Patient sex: F
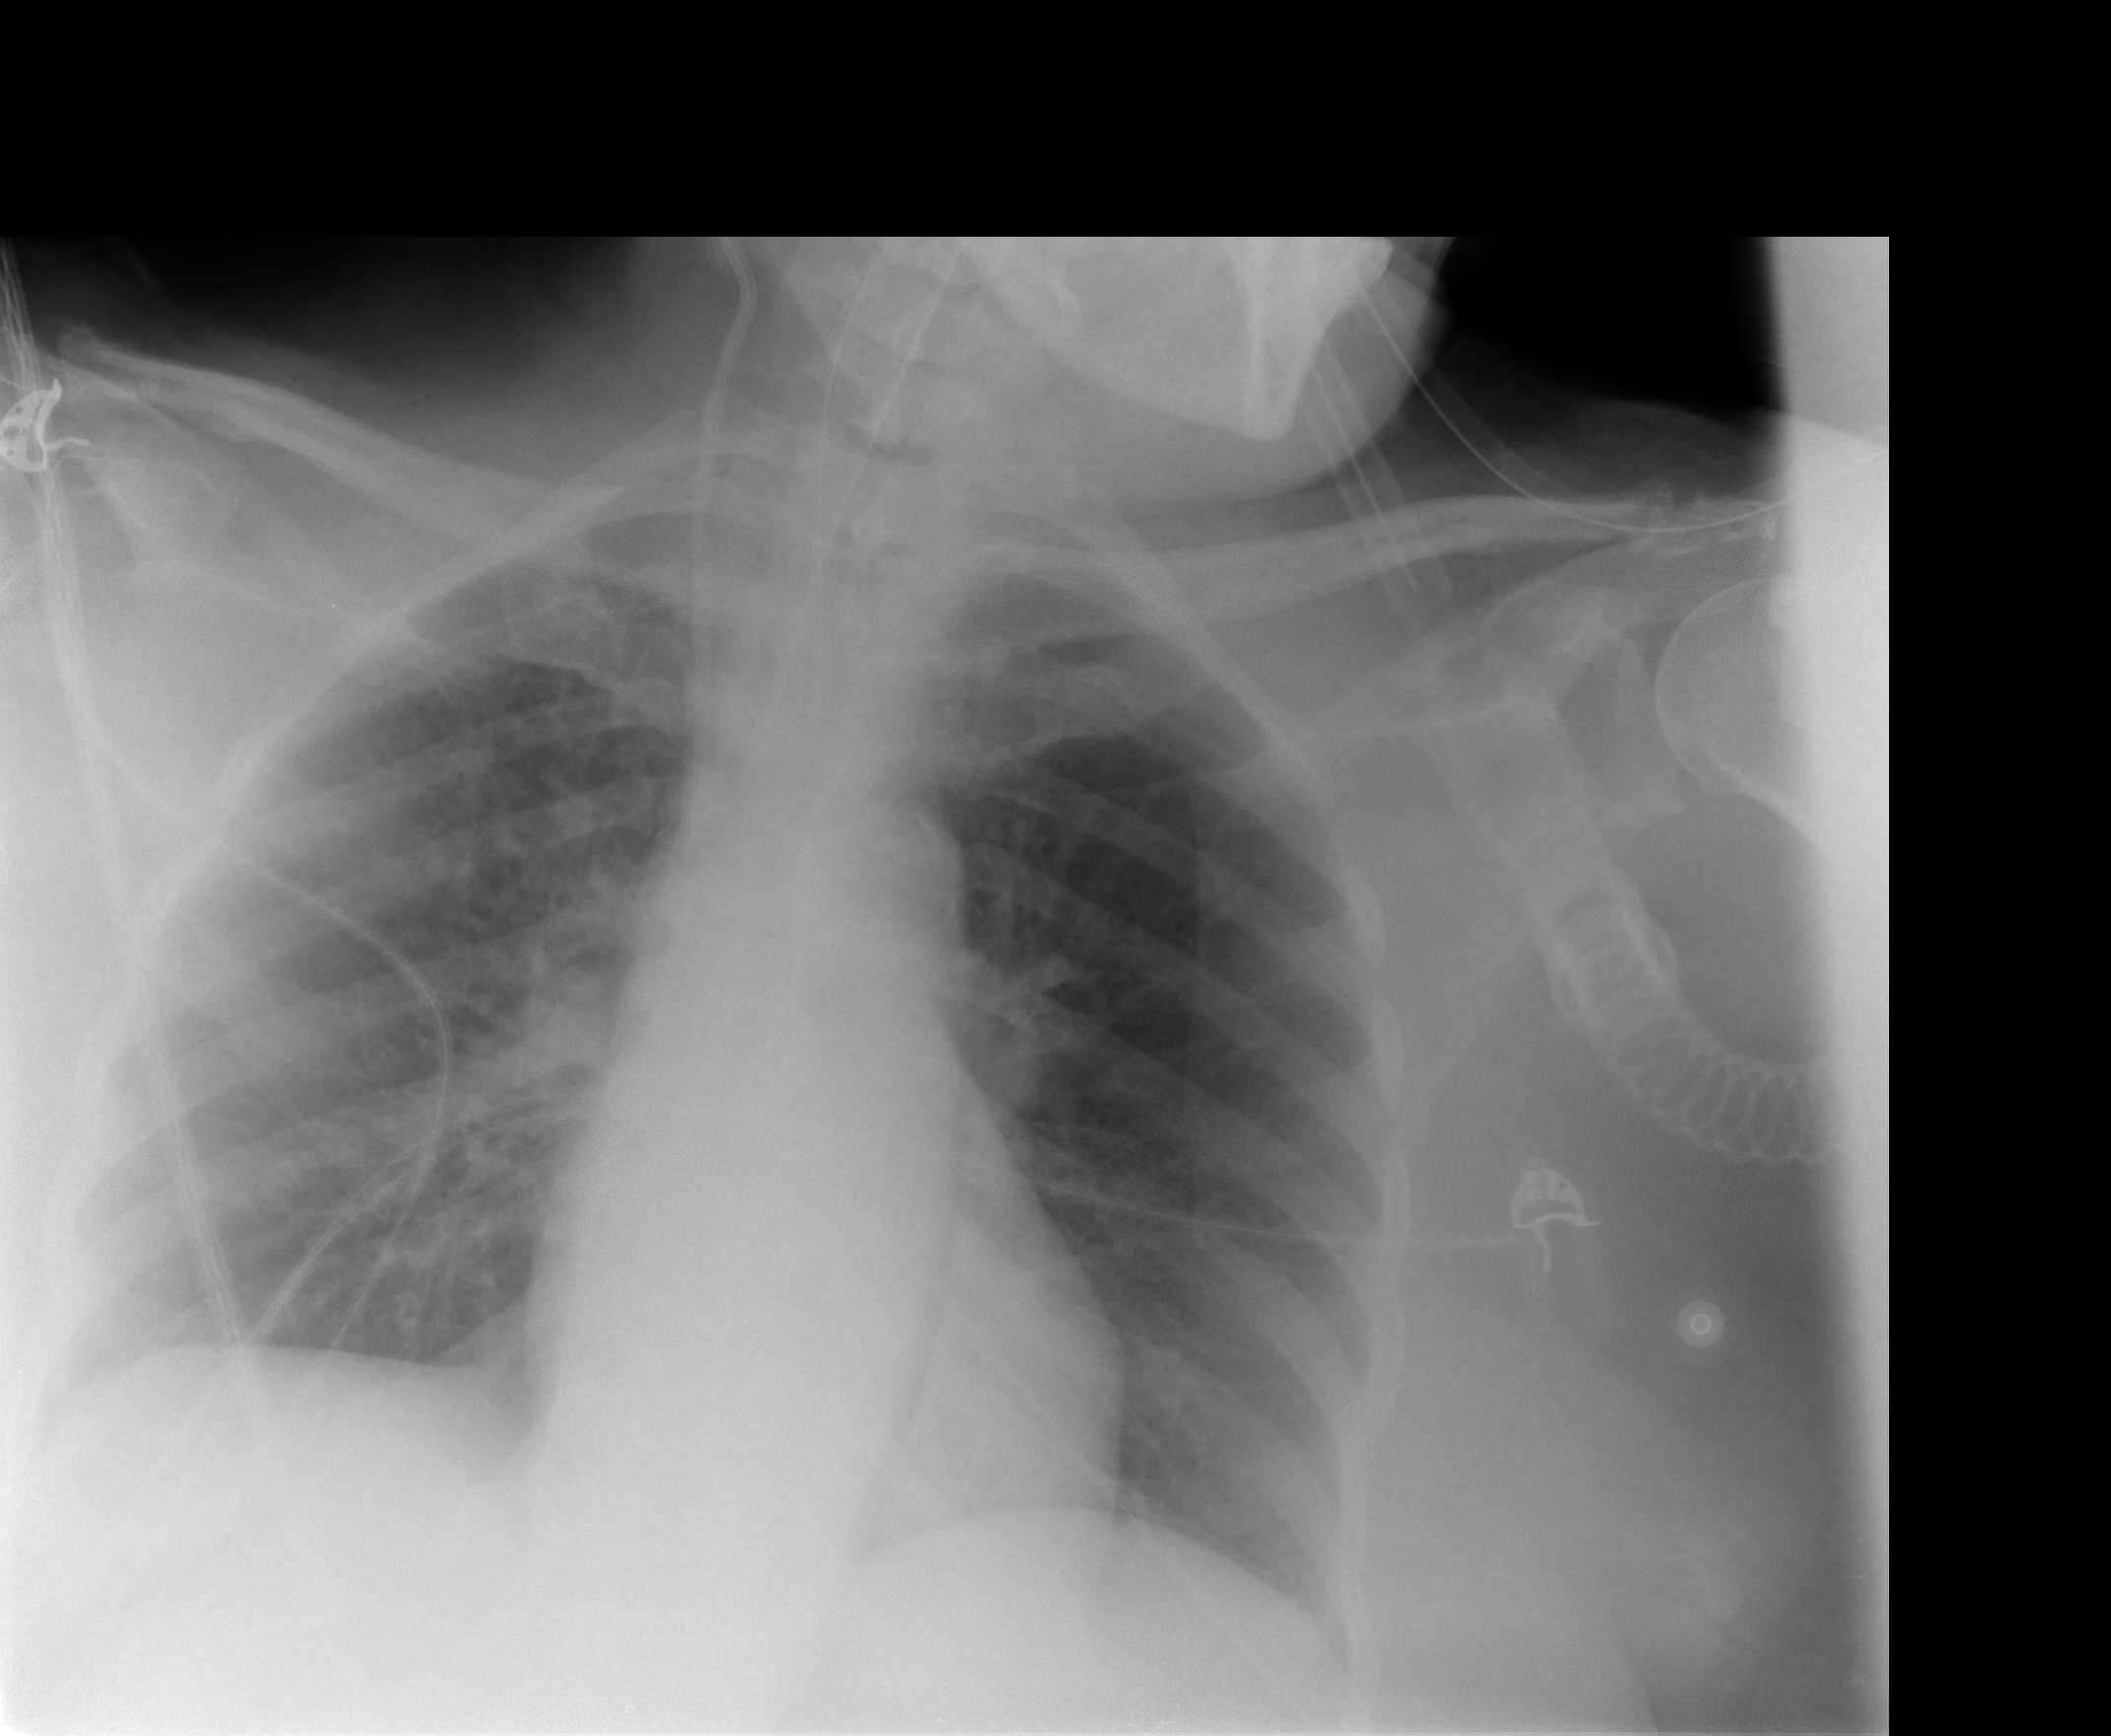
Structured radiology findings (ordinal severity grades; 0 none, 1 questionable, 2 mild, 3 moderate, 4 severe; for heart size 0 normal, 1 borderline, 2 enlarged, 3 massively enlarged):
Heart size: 0
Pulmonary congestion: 0
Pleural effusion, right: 0
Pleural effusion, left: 0
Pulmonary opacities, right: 2
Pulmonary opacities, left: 0
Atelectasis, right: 0
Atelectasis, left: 0